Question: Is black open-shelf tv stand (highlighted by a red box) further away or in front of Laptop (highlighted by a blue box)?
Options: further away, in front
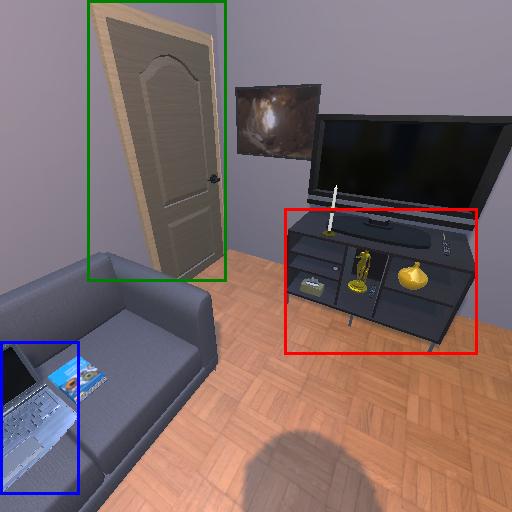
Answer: further away